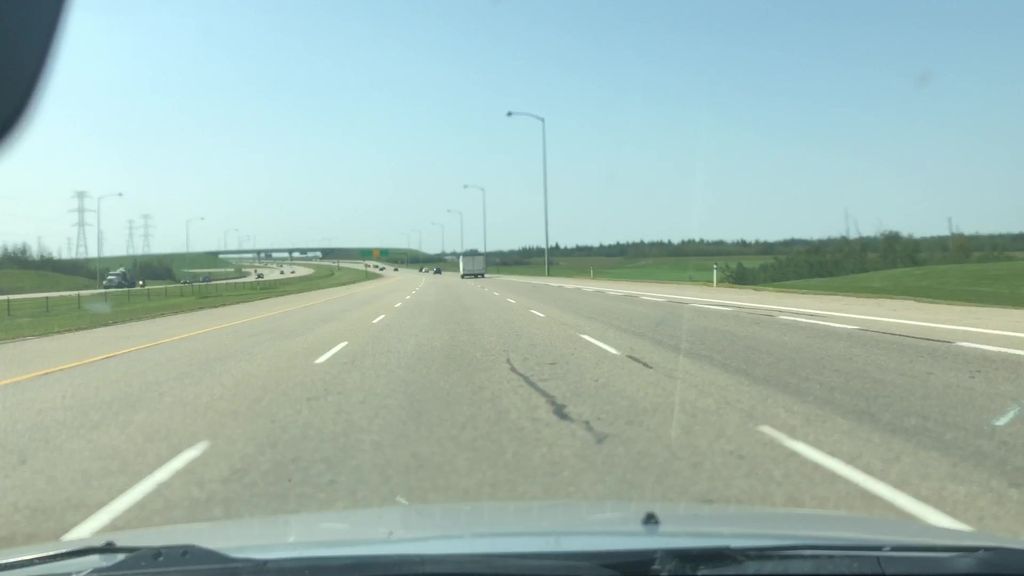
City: edmonton